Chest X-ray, PA view. Patient: 76 years old, sex F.
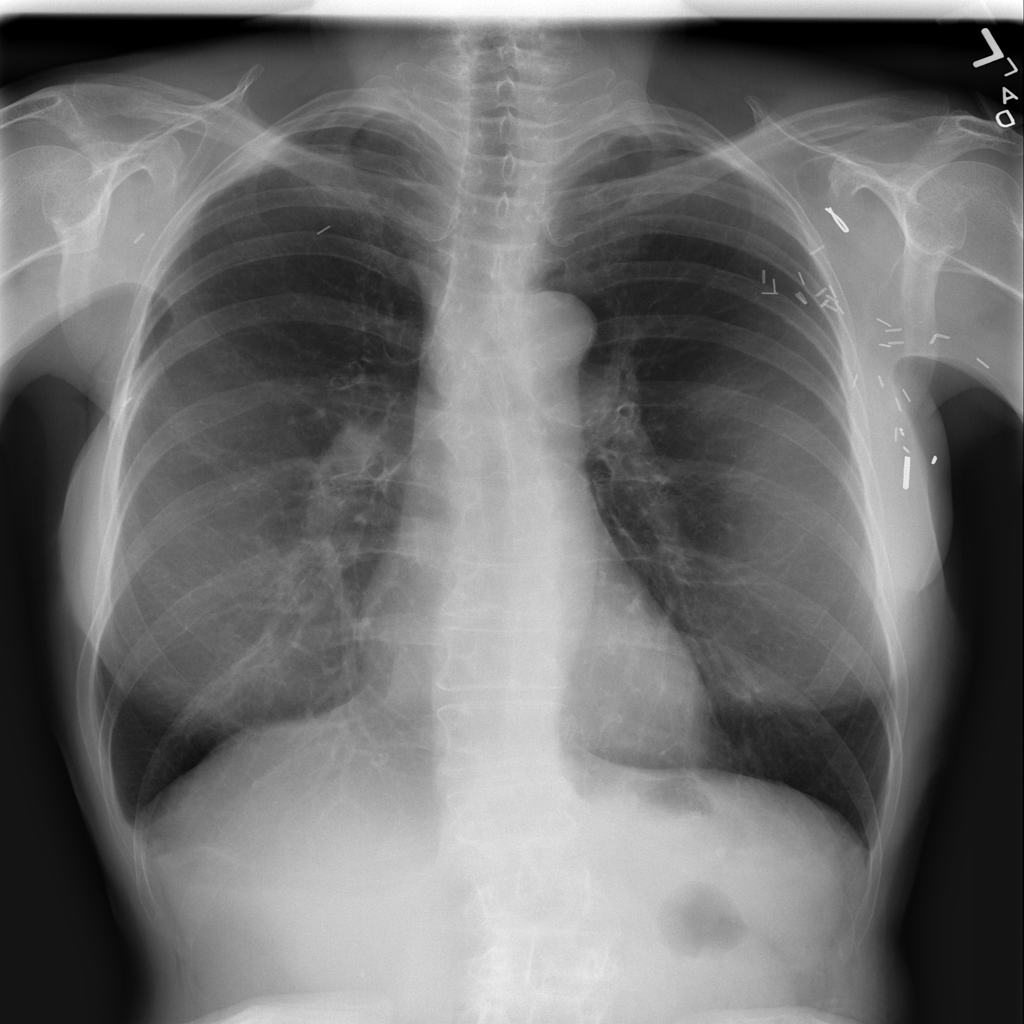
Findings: No Finding